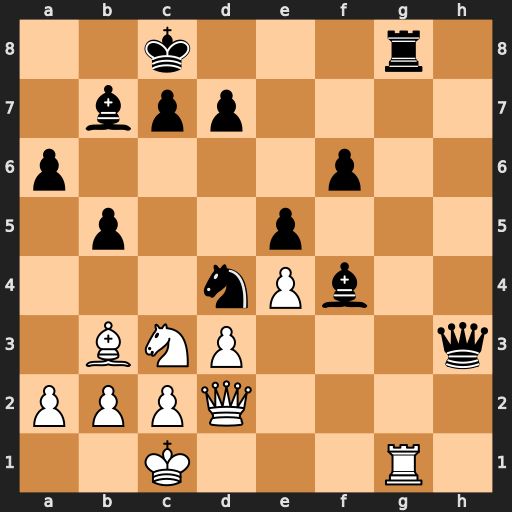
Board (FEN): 2k3r1/1bpp4/p4p2/1p2p3/3nPb2/1BNP3q/PPPQ4/2K3R1
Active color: w
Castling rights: -
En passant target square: -
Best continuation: Rxg8#